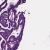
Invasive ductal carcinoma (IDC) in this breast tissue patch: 0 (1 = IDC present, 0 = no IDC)